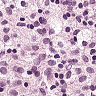
Metastatic tissue present: no